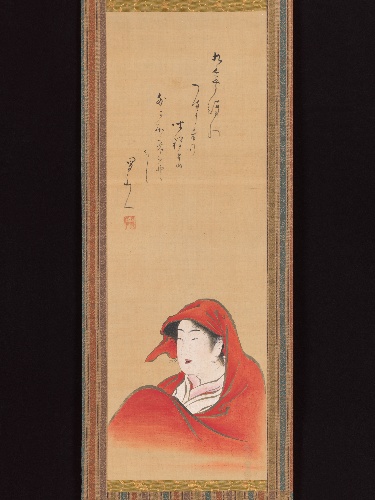
Title: 伝歌川豊春筆　蜀山人（太田南畝）賛　女達磨図|Courtesan as Daruma
Artist: Utagawa Toyoharu
Artist bio: Japanese, 1735–1814
Date: ca. 1800; inscription ca. 1810
Object type: Hanging scroll
Classification: Paintings
Medium: Hanging scroll; ink and color on paper
Culture: Japan
Period: Edo period (1615-1868)
Dimensions: Image: 29 1/4 in. × 10 in. (74.3 × 25.4 cm)
Overall with mounting: 59 3/4 × 13 5/16 in. (151.8 × 33.9 cm)
Overall with knobs: 59 3/4 × 15 3/16 in. (151.8 × 38.6 cm)
Department: Asian Art
Credit line: Gift of Miki and Sebastian Izzard, 2018
Accession year: 2018
Repository: Metropolitan Museum of Art, New York, NY